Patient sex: F
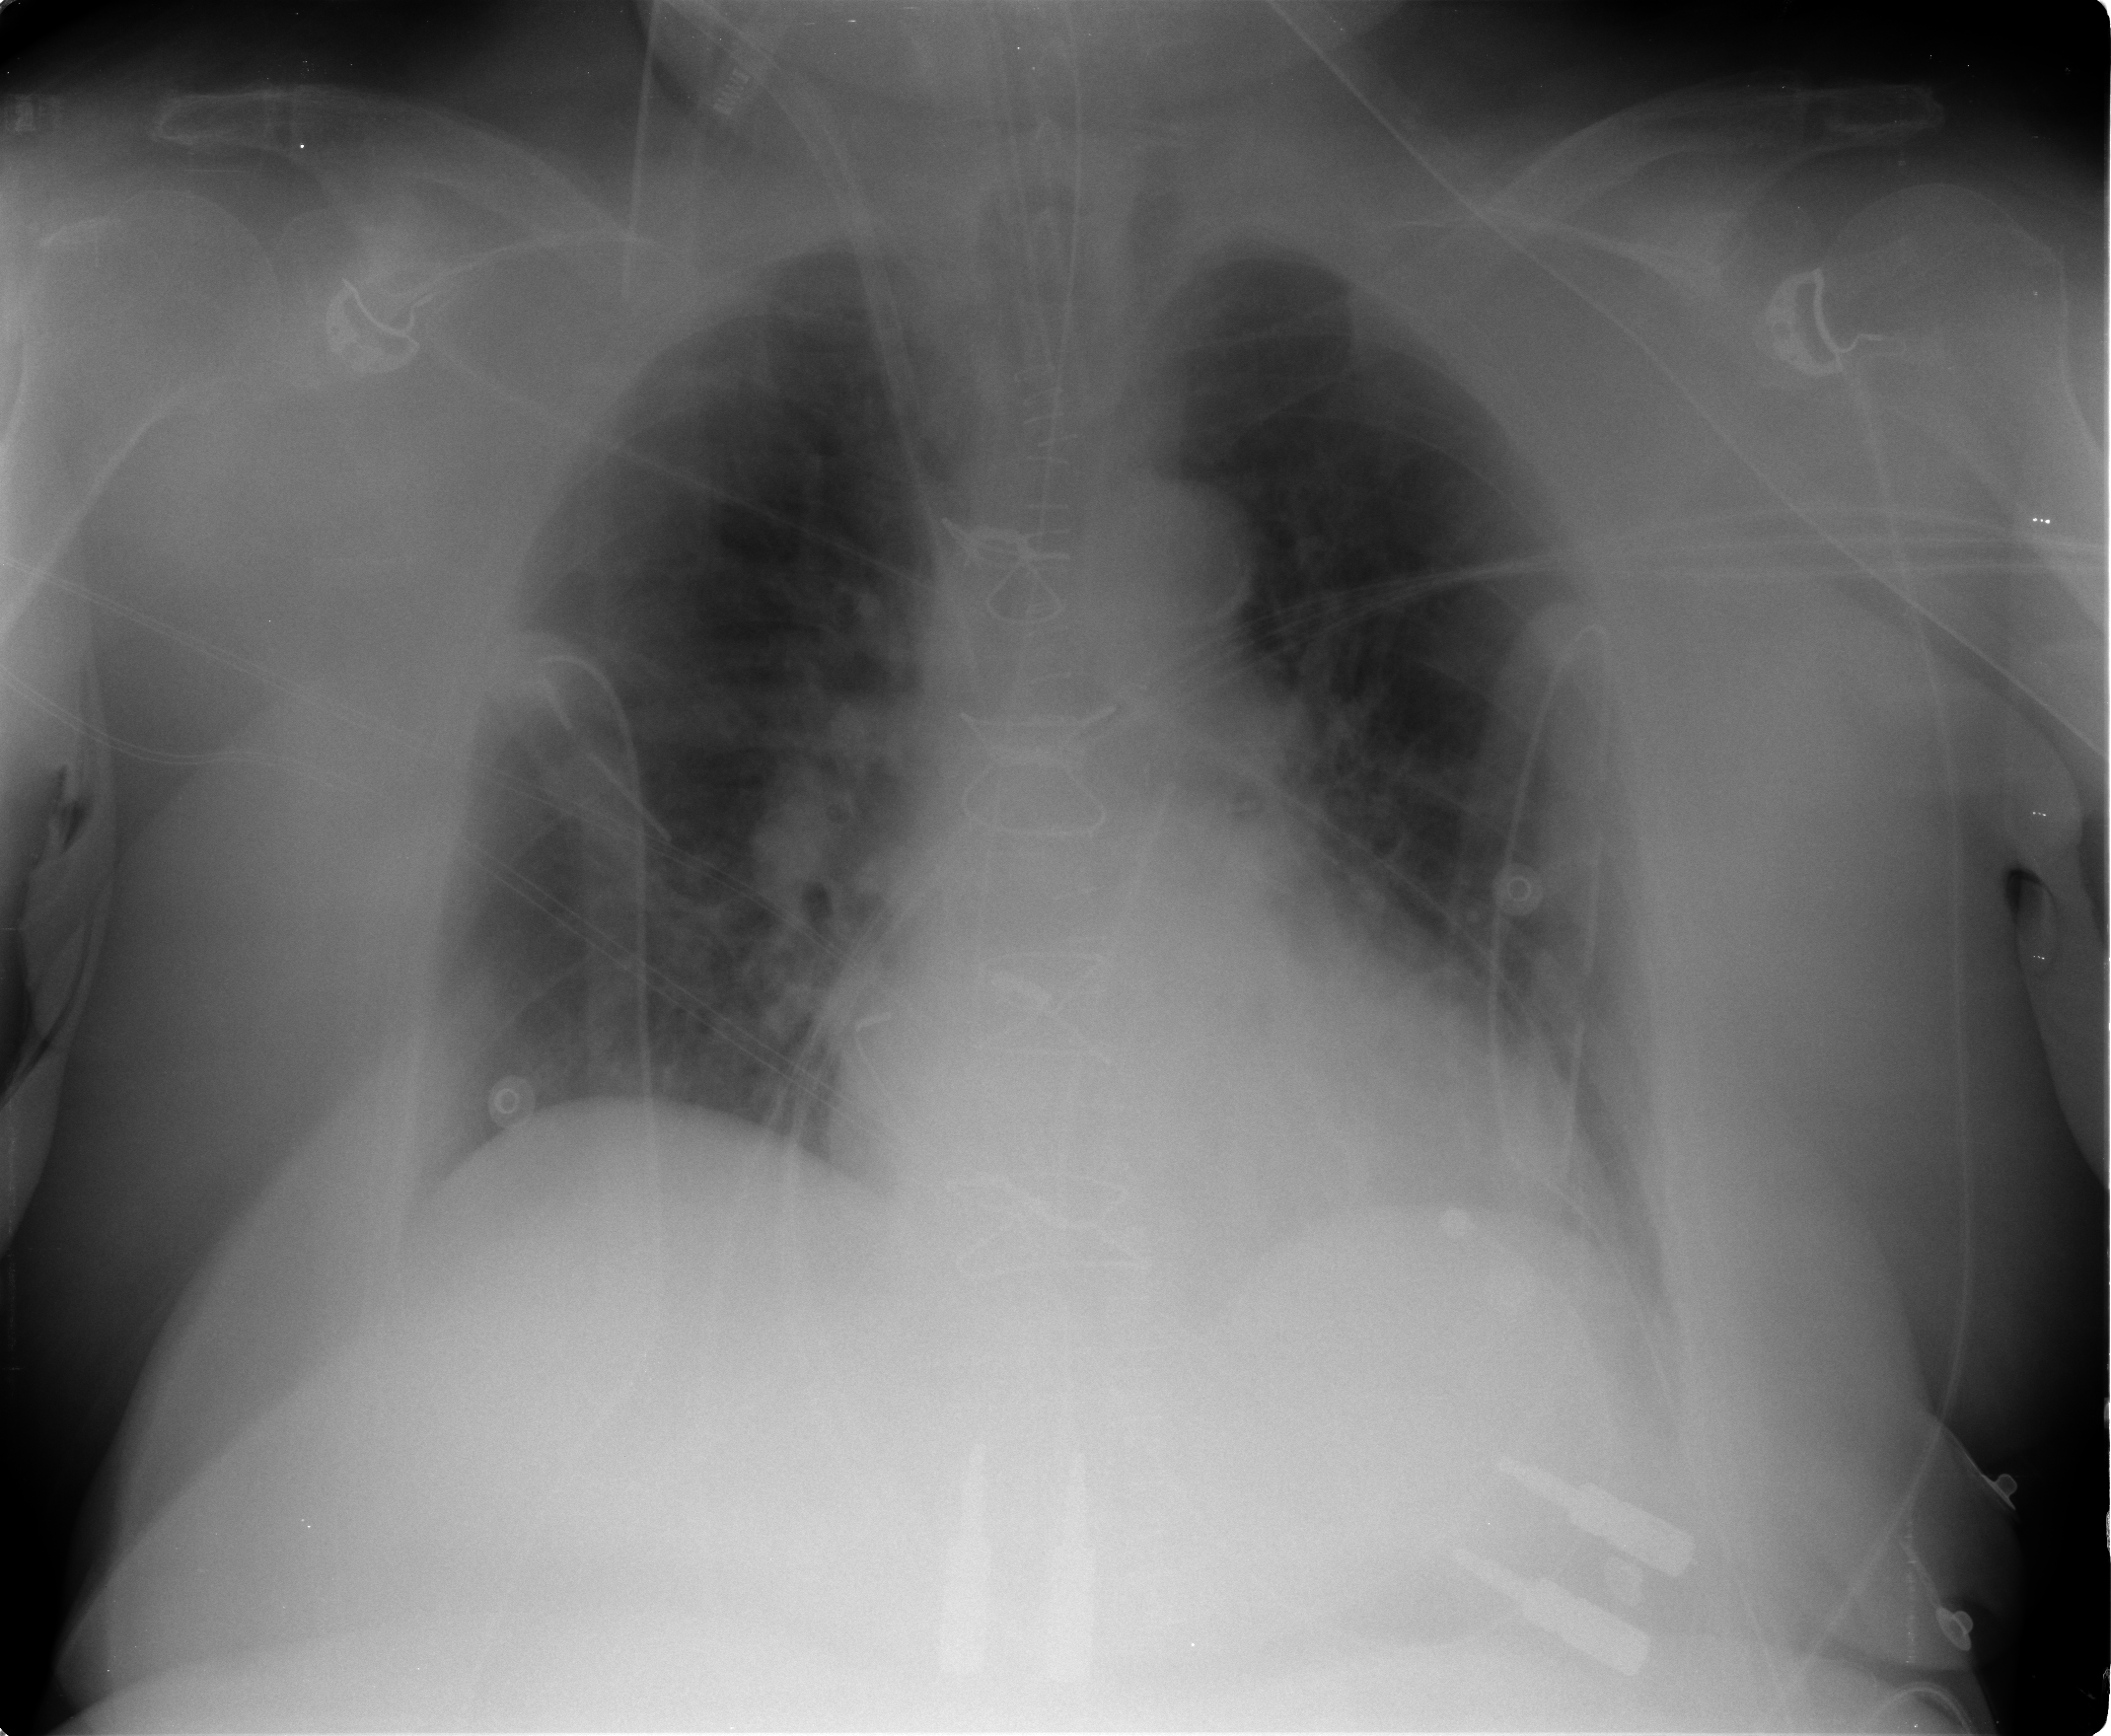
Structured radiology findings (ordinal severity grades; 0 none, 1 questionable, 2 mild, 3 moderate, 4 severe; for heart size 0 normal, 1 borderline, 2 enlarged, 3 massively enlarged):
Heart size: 0
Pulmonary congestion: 2
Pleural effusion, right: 0
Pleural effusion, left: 0
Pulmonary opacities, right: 0
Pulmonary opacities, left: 0
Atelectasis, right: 0
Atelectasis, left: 0